Question: I have a basic UICollectionView that if I scroll will "redraw" the label on top of the cells,

'''
- (UICollectionViewCell *)collectionView:(UICollectionView *)collectionView cellForItemAtIndexPath:(NSIndexPath *)indexPath
{
UICollectionViewCell *cell=[collectionView dequeueReusableCellWithReuseIdentifier:@"cellIdentifier" forIndexPath:indexPath];
cell.backgroundColor=[UIColor greenColor];
UILabel *title = [[UILabel alloc]initWithFrame:CGRectMake(0, 10, cell.bounds.size.width, 40)];
[cell.contentView addSubview:title];
//NSString *titleLbl = [NSString stringWithFormat:@"i = %d", indexPath.row];
title.text = [self.arraya objectAtIndex:indexPath.row];
return cell;
}
'''
How to fix it so it refreshes the proper cell after scrolling?
Cheers
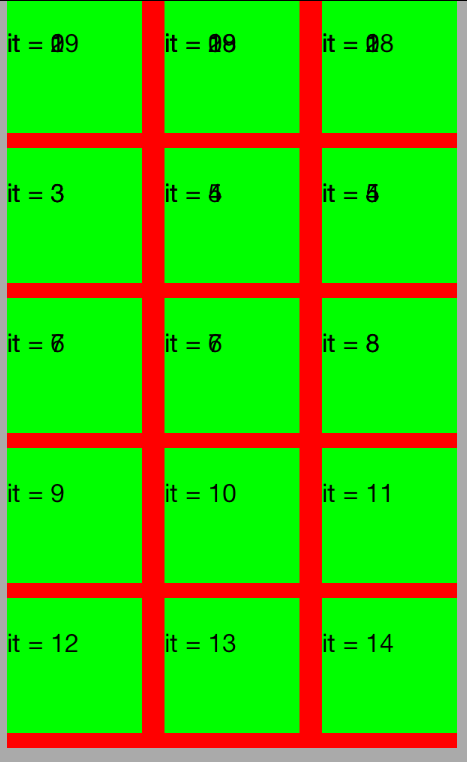
Answer: When you do this:
'''
UILabel *title = [[UILabel alloc]initWithFrame:CGRectMake(0, 10, cell.bounds.size.width, 40)];
[cell.contentView addSubview:title];
'''
You're creating a new title every time and adding it to your contentView. Instead, try adding a tag to your UILabel and changing your existing UILabel's text, like so:
'''
UILabel *title = (UILabel *)[cell.contentView viewWithTag:SOME_NUMBER];
if (!title) {
title = [[UILabel alloc]initWithFrame:CGRectMake(0, 10, cell.bounds.size.width, 40)];
title.tag = SOME_NUMBER;
[cell.contentView addSubview:title];
}
title.text = @"your new text"
'''